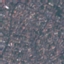
Land use / land cover: Residential